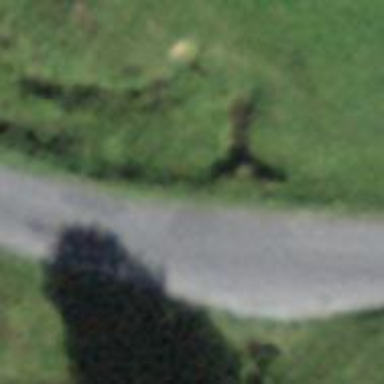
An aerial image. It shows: Passing place on the road.